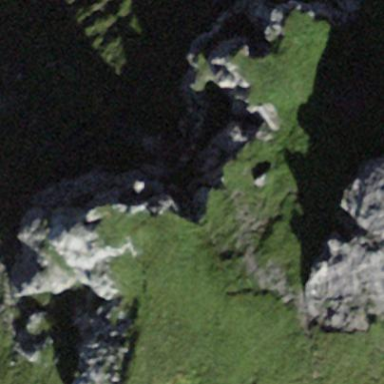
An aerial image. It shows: Landscape dominated by bare rock.